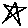
Label: star